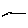
Label: hexagon